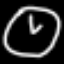
Label: clock